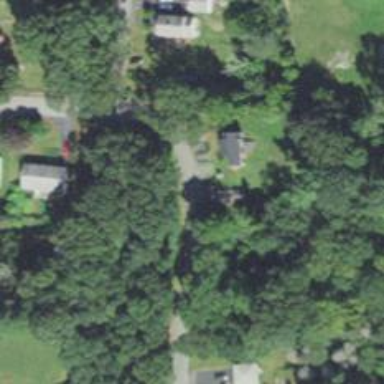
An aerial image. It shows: Residential driveway serving as service road.